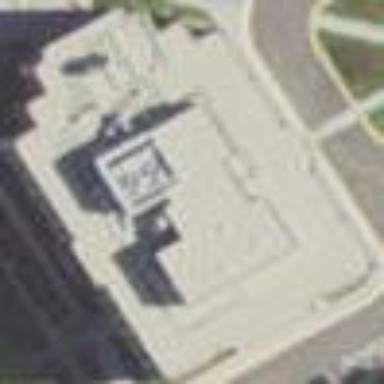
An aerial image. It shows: Office building.